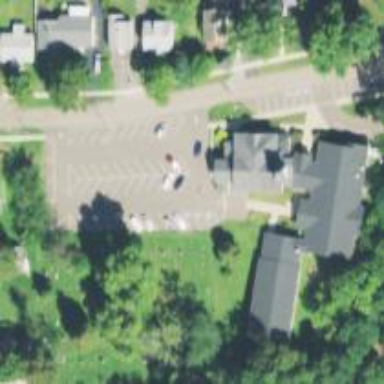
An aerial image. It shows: Parking space is available.